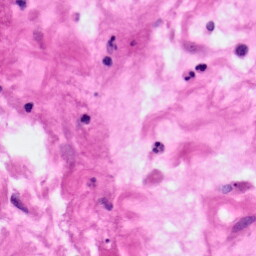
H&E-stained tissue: Pancreatic